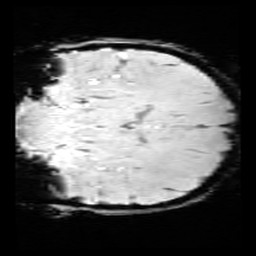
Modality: SWI
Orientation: coronal
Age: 12
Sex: male
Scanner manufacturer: siemens
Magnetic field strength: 3 T
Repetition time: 0.027 s
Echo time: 0.02 s